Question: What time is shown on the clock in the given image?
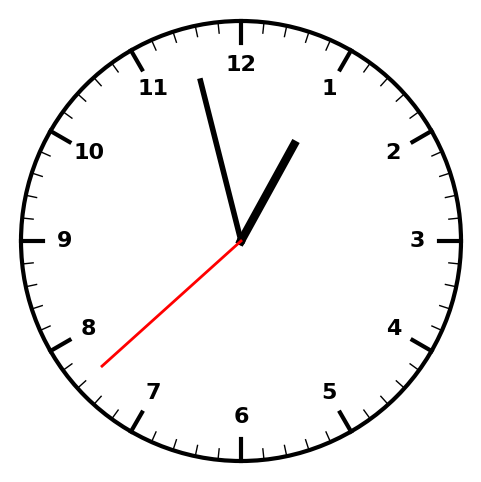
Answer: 12:57:38